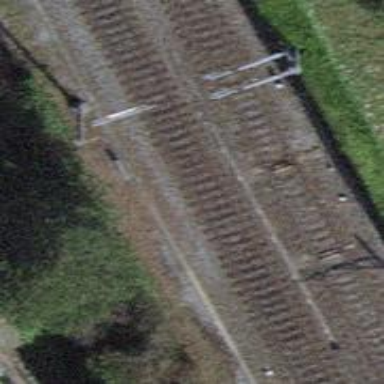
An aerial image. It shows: Railway switch.